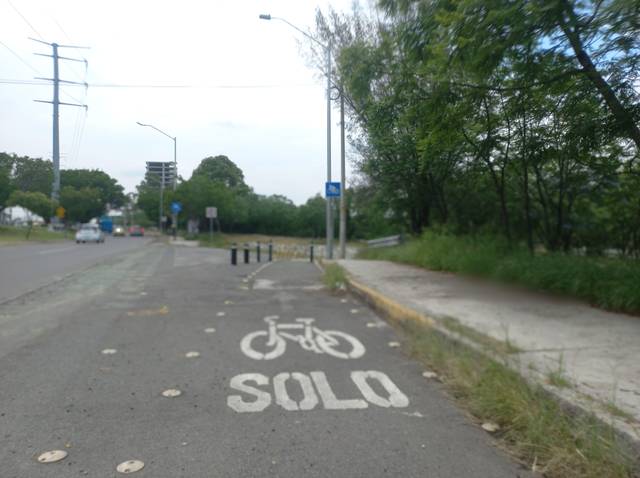
Region: Mexico
Coordinates: 20.58, -100.366